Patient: sex F, age 51
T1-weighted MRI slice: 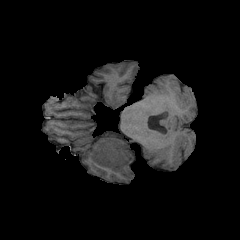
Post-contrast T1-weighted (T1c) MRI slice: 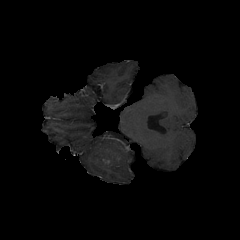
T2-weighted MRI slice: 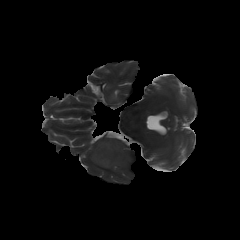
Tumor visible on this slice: yes
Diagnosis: Glioblastoma, IDH-wildtype
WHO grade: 4